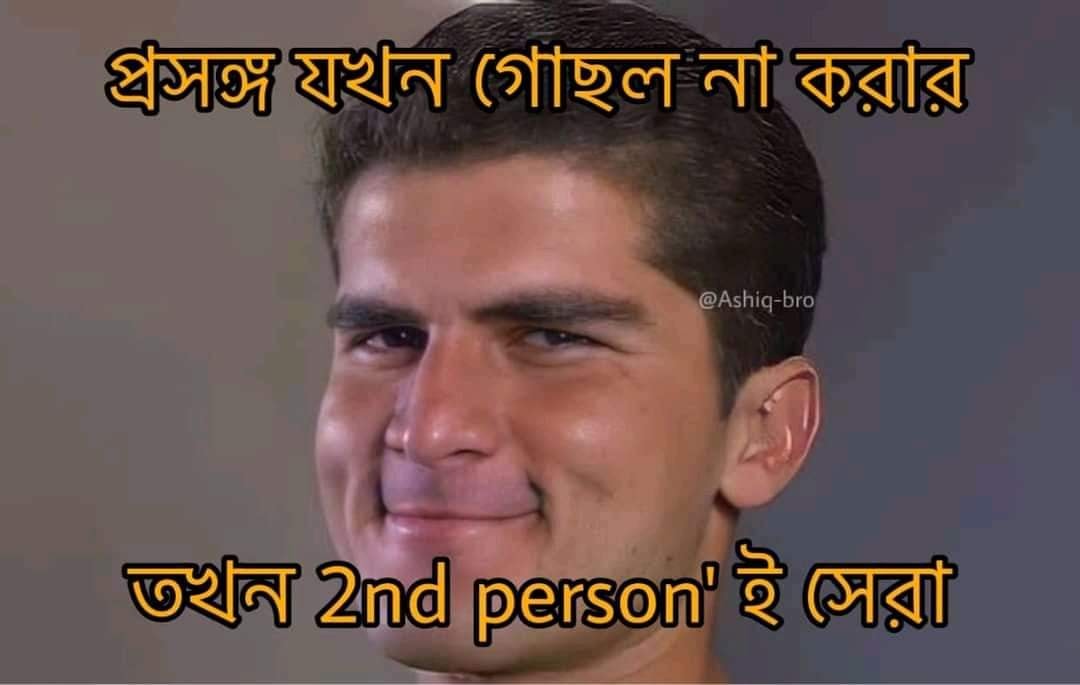
Caption: প্রসঙ্গ যখন গোছল না করার  তখন 2nd person' ই সেরা
Label: non-hate